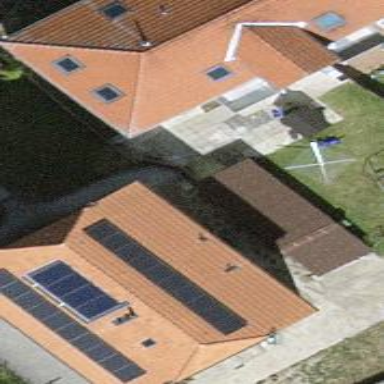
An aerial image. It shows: Solar power generator composed of solar photovoltaic panels.